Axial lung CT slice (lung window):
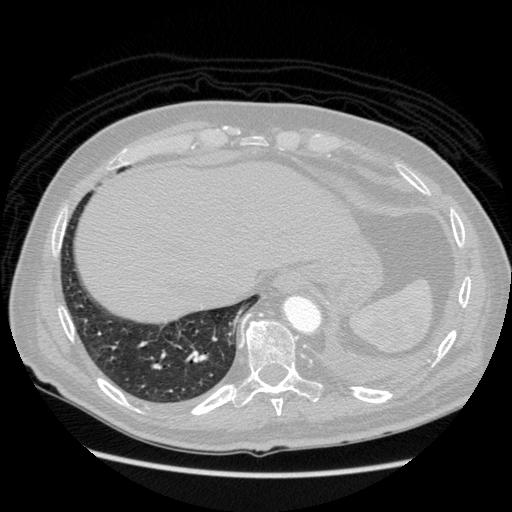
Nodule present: no